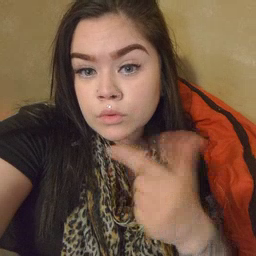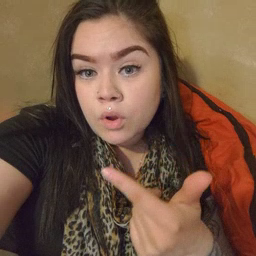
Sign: dog